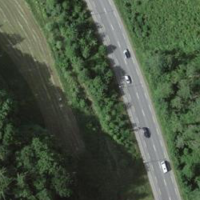
EUNIS habitat code: 25
Species observed at this site:
Vicia sepium